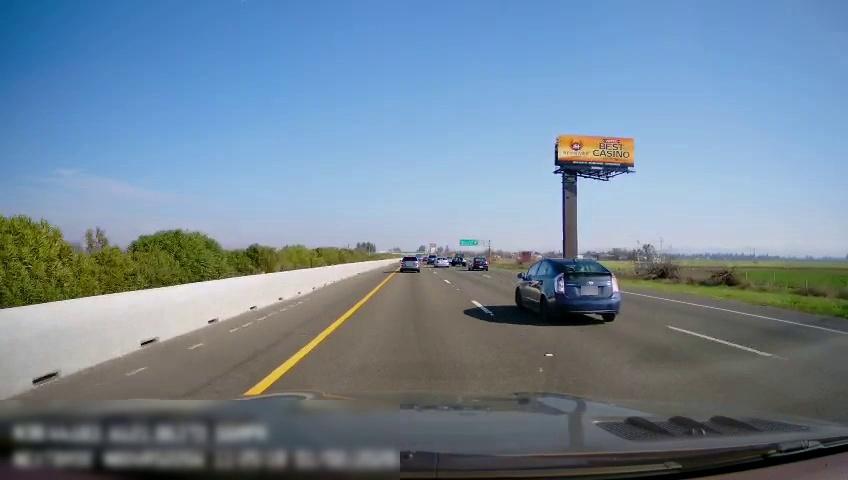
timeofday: Day
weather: Sunny
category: Drivable Space
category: Vehicles | Car
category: Vehicles | Car
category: Vehicles | Car
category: Vehicles | Car
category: Vehicles | Car
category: Lanes | Current Lane
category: Lanes | Current Lane
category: Lanes | Alternate Lane
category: Lanes | Alternate Lane
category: Traffic | Signs